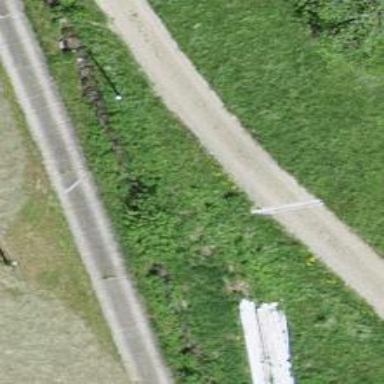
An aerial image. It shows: Gravel track with no sidewalk.